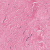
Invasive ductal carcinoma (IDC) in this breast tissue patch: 0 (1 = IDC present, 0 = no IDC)